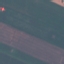
Land use / land cover class: AnnualCrop